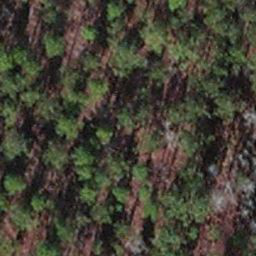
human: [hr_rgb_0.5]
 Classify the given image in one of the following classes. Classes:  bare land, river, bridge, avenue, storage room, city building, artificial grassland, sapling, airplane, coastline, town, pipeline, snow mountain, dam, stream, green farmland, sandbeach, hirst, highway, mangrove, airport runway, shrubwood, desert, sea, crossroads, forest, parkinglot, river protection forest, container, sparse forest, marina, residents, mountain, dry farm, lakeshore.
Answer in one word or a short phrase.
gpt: sapling